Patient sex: M
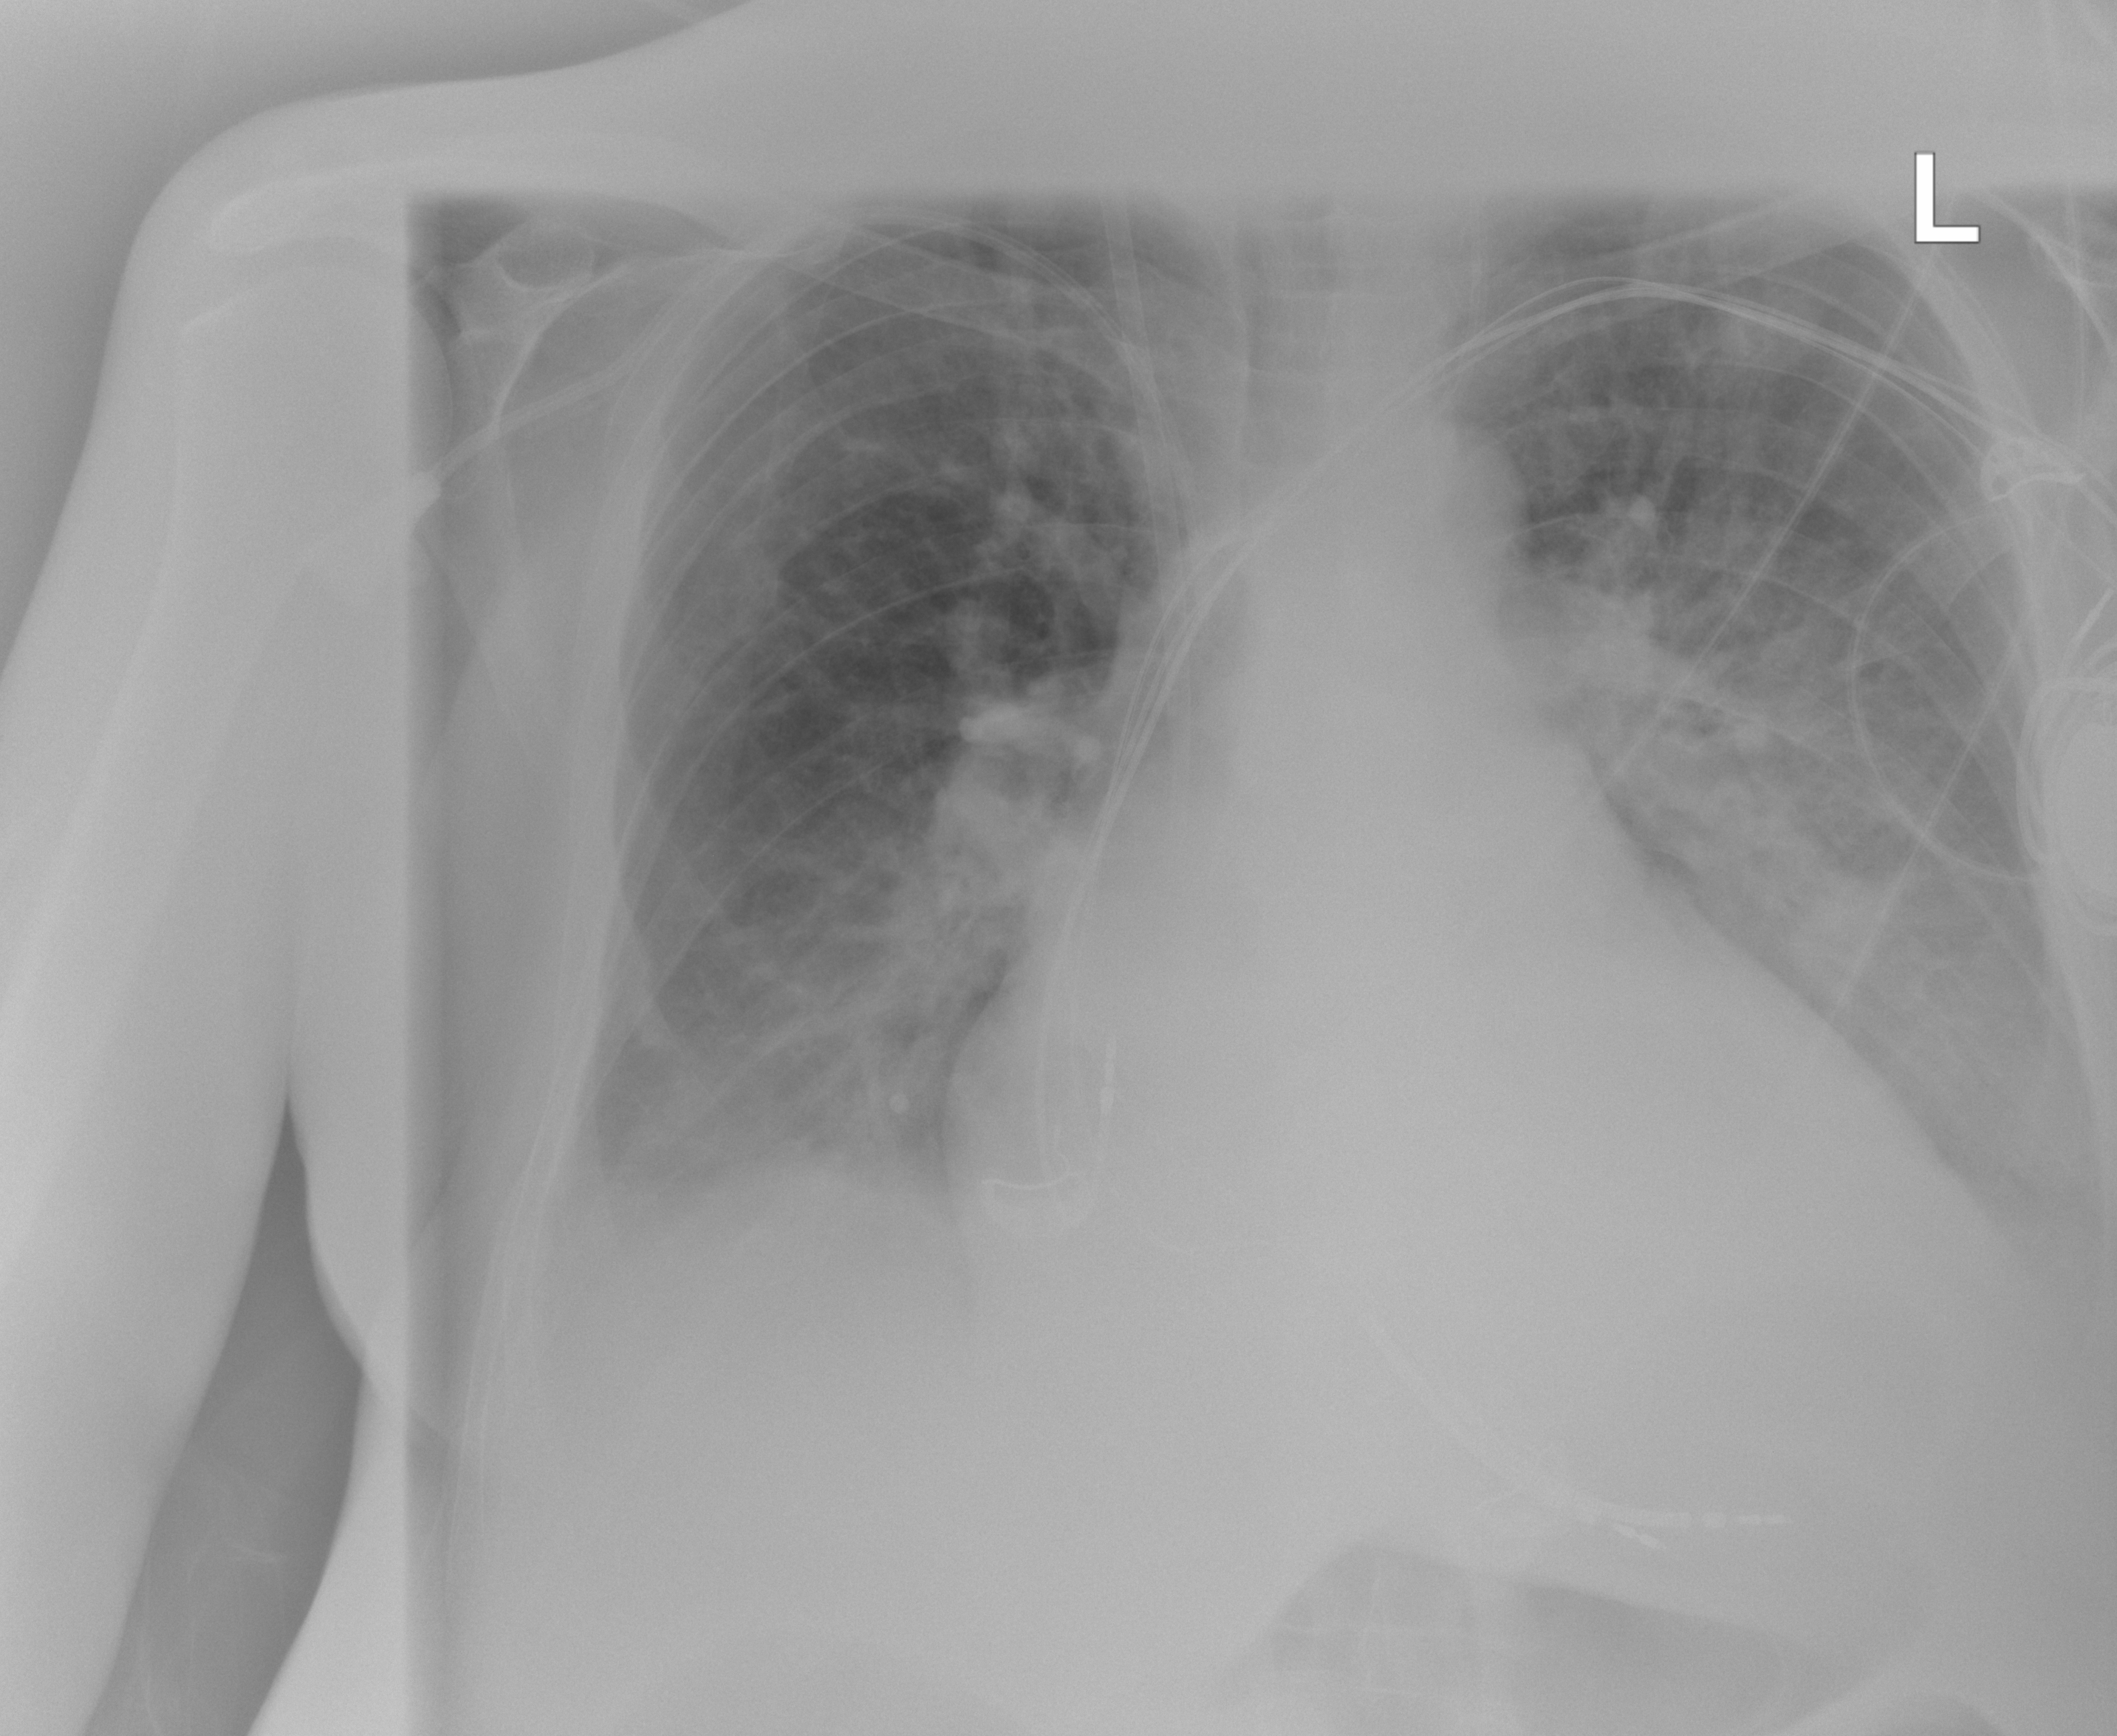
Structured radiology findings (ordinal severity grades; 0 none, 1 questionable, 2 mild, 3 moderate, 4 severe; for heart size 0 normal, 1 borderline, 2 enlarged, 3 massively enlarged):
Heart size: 3
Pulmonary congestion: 2
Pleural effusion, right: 2
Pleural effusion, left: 2
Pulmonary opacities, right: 1
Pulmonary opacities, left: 2
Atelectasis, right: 1
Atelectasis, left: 2